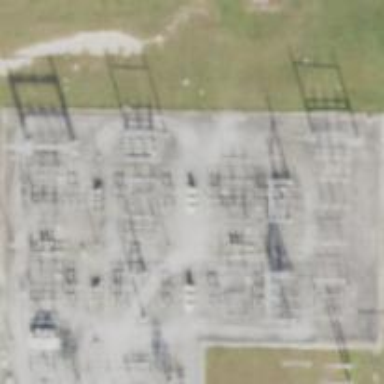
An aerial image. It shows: Switch for power supply.